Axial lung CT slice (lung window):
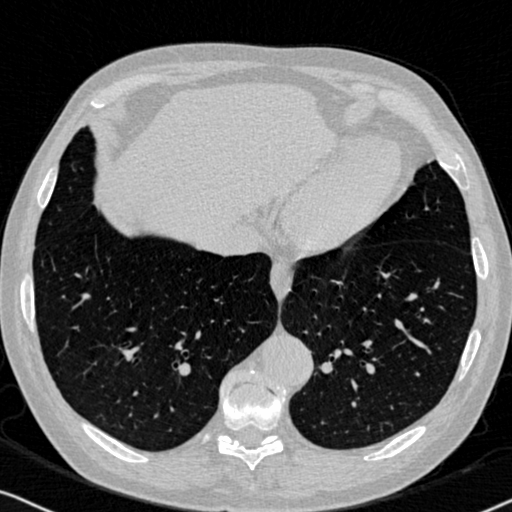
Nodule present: no